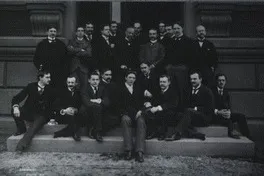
Johns Hopkins University. C; Johns Hopkins Medical Class of 1892 with Dr(s) Kelly and Clark seated in the front row (third and second from the right, respectively). All images in the Public Domain.
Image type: medical_photograph (skin_photograph)